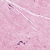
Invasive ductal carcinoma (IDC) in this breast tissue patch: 0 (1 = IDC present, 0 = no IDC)